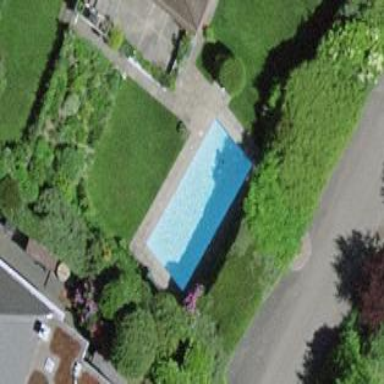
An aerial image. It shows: Swimming pool located in leisure land.